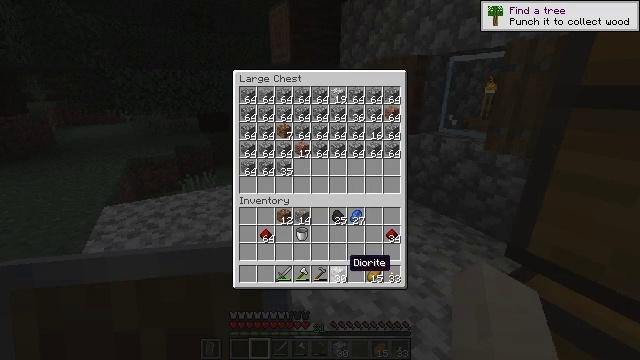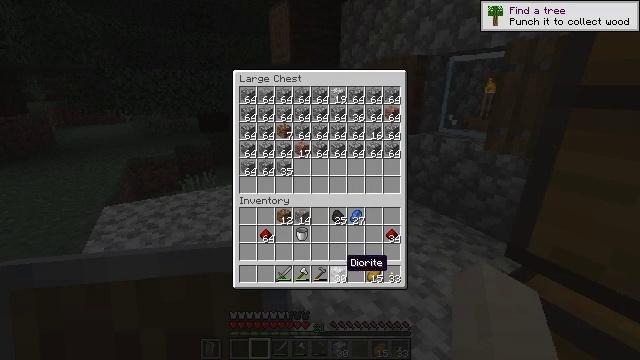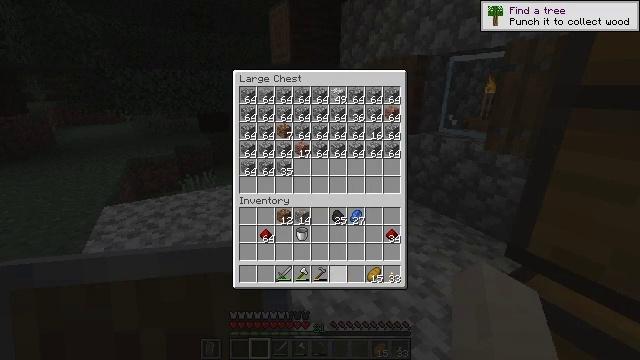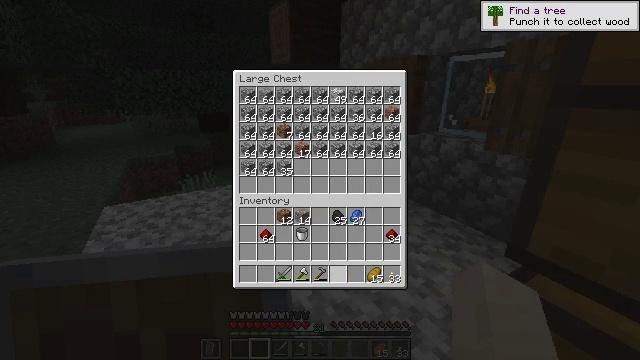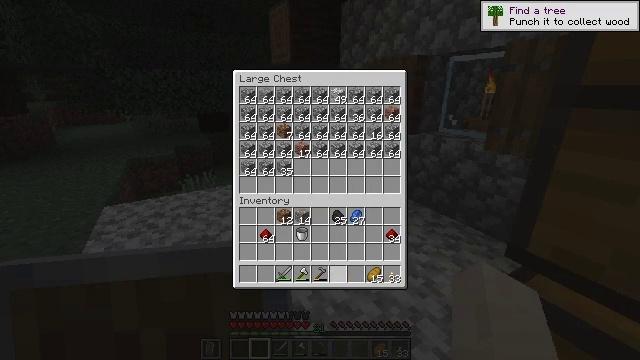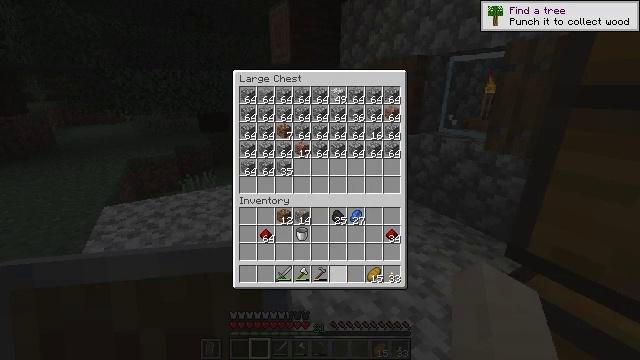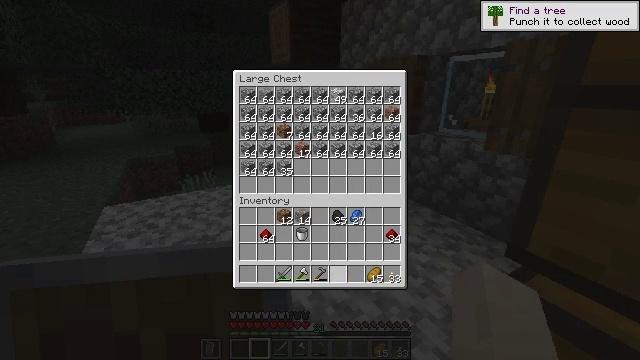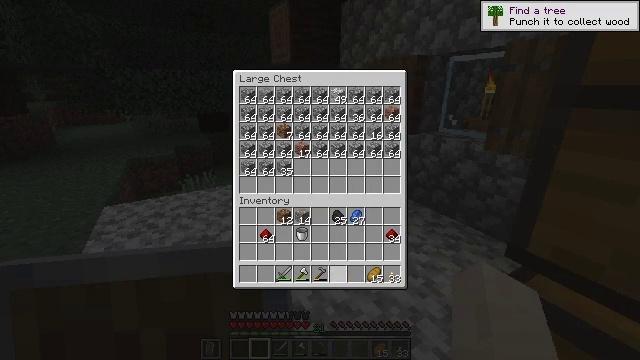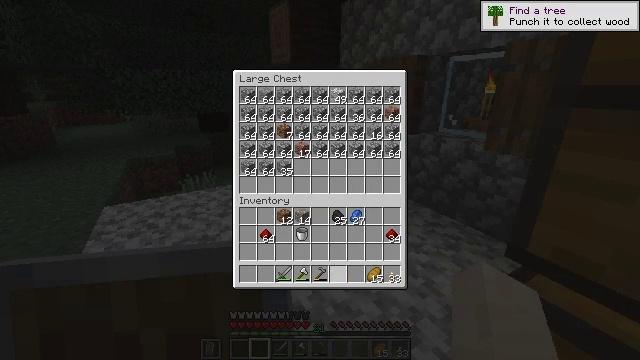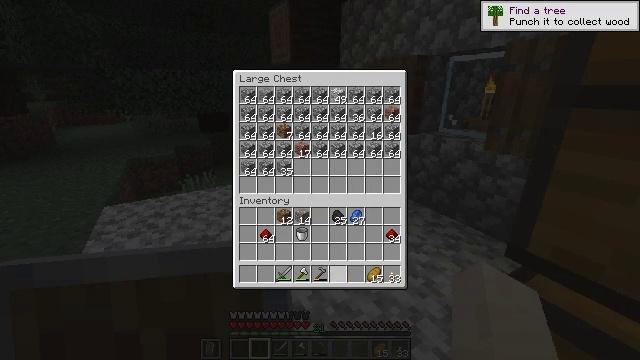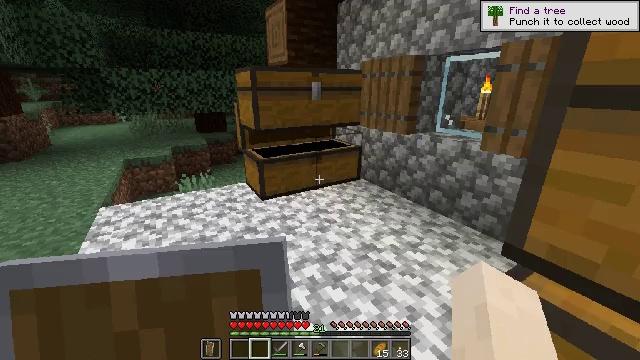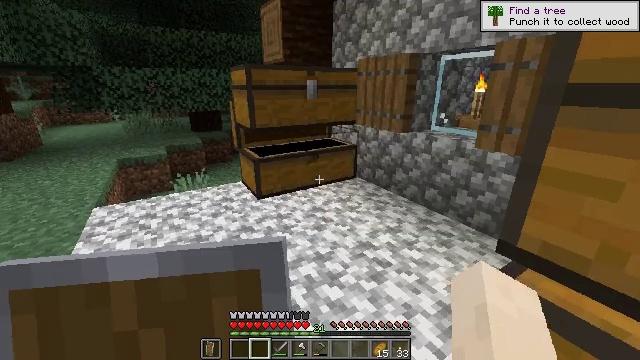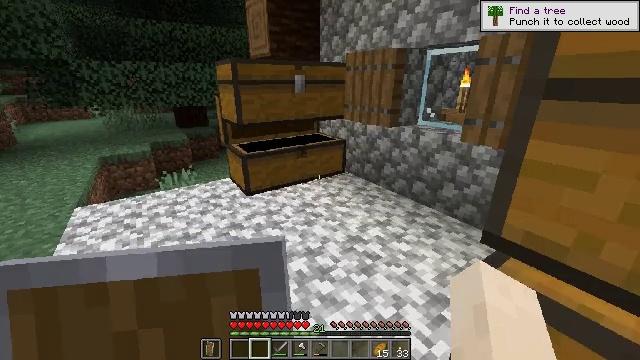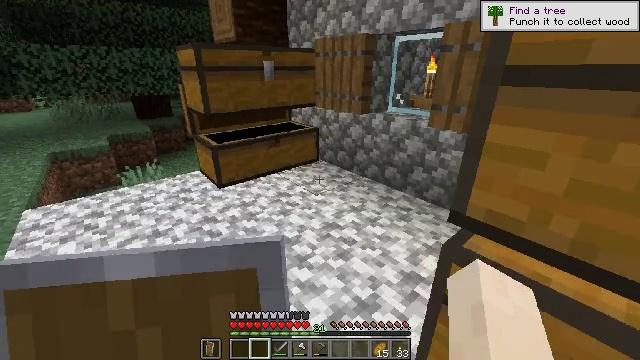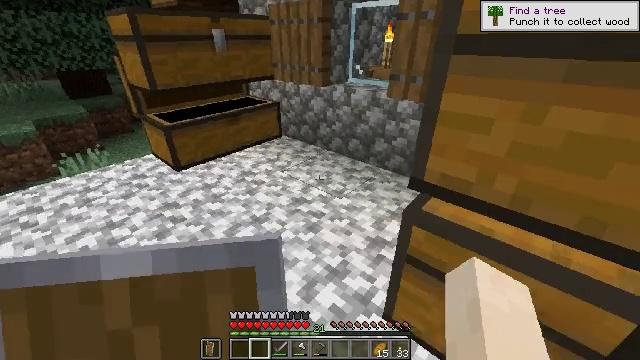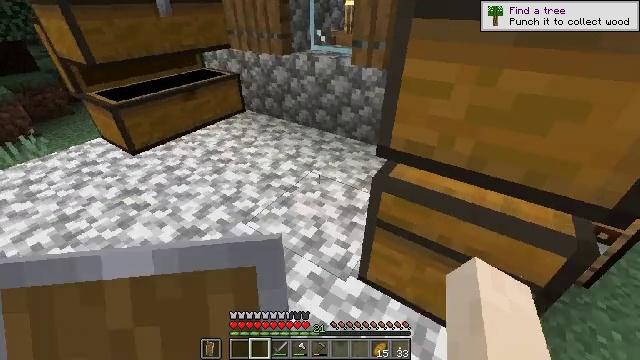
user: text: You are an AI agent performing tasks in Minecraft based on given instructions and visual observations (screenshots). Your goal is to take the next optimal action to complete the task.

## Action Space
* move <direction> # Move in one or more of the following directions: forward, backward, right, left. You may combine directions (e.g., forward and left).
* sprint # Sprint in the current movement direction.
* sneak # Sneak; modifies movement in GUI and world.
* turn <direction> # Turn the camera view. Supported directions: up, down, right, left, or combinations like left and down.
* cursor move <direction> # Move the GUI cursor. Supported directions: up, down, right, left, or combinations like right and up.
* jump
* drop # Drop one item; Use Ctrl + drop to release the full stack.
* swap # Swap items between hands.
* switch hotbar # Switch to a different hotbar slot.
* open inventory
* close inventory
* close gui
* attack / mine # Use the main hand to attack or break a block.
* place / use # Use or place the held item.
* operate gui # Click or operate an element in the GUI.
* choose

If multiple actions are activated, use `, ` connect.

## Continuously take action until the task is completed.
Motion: motion action
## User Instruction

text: craft item air
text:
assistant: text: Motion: sneak
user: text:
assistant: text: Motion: sneak, choose
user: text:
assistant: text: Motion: sneak, choose
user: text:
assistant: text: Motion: sneak, choose
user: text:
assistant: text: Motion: sneak
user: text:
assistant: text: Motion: sneak
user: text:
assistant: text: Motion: sneak
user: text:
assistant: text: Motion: sneak
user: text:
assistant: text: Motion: sneak
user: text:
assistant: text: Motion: no_op
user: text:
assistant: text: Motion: close gui
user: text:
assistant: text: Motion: turn right and down, open inventory
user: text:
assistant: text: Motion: turn right and down
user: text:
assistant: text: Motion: turn right and down
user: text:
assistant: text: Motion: turn right and down
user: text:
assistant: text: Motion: turn right and down
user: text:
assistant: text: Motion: turn right and down
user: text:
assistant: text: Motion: turn right and down
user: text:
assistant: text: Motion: turn right
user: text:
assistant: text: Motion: turn right, use / place
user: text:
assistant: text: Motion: use / place
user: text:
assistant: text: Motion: use / place
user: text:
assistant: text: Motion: no_op
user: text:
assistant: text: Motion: no_op
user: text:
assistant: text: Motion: no_op
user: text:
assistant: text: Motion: no_op
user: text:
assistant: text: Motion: no_op
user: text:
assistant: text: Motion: no_op
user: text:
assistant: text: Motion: no_op
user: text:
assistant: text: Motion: no_op